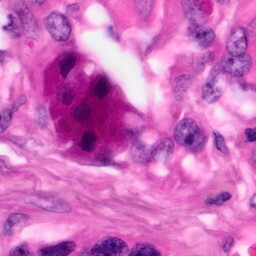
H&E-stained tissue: Pancreatic